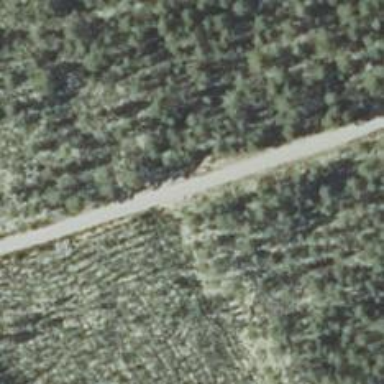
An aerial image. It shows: Well-maintained track road of grade 1.